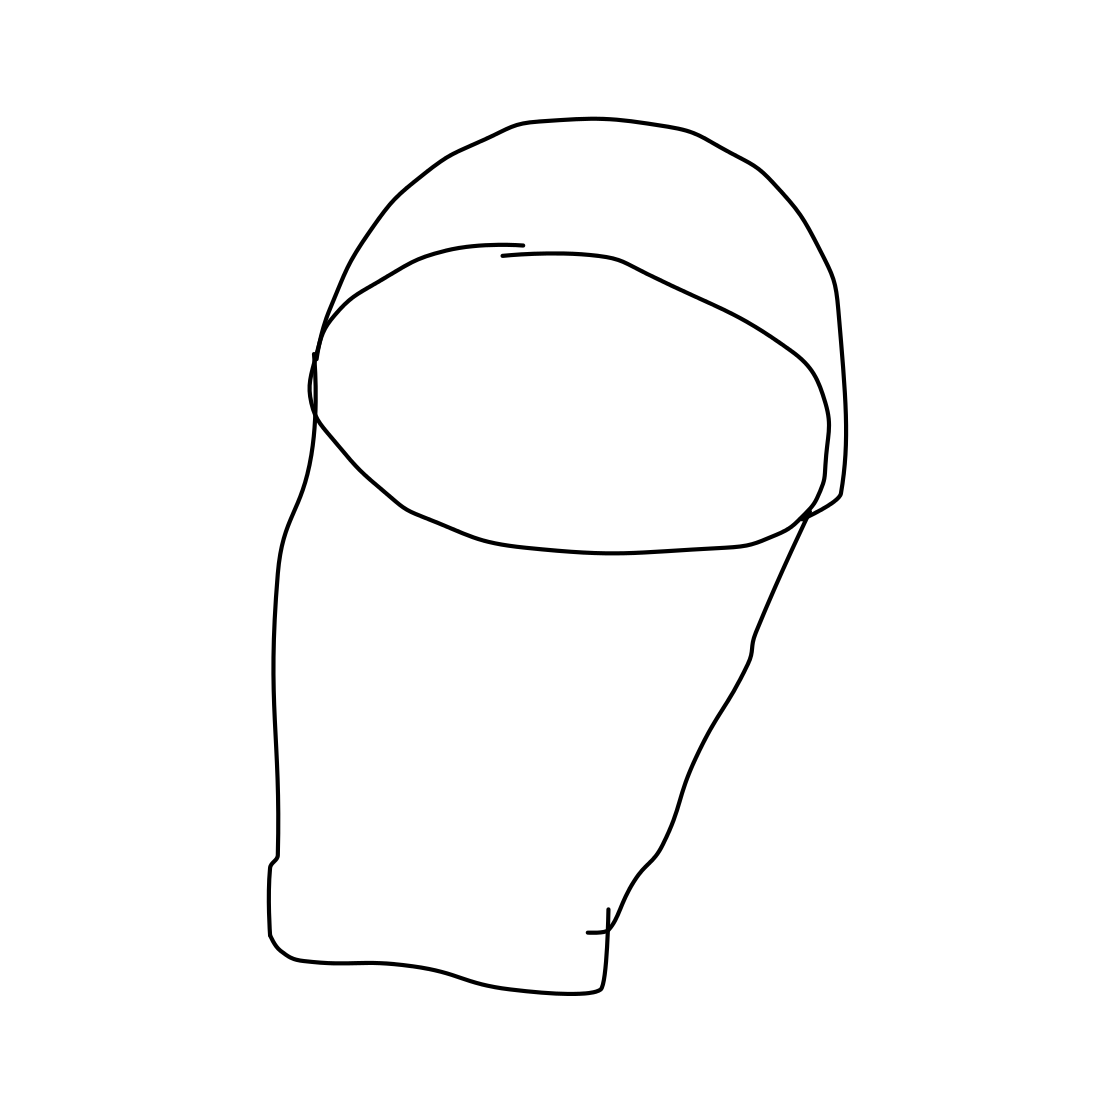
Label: basket